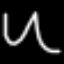
Label: squiggle